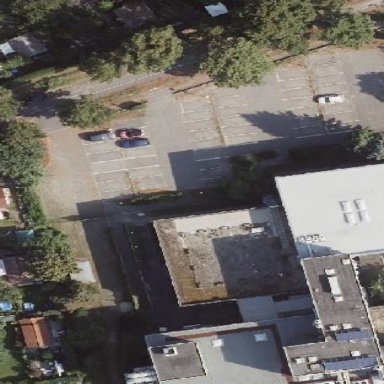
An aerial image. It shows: Parking area with surface.